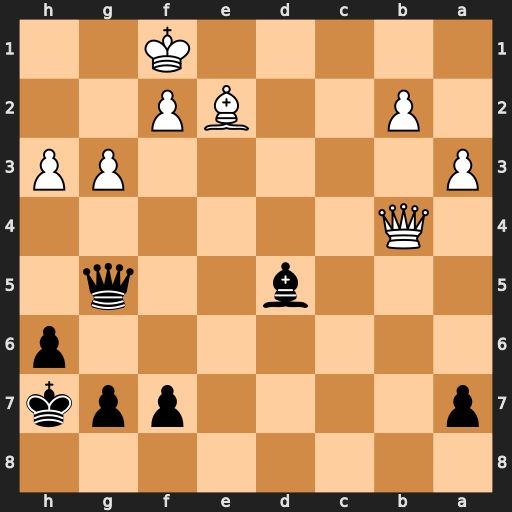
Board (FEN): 8/p4ppk/7p/3b2q1/1Q6/P5PP/1P2BP2/5K2
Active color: b
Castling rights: -
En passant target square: -
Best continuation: Qc1+ Qe1 Bg2+ Kxg2 Qxe1